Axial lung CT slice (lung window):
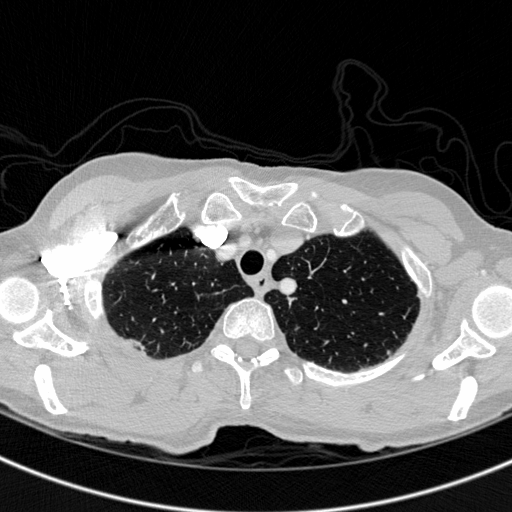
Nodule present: no